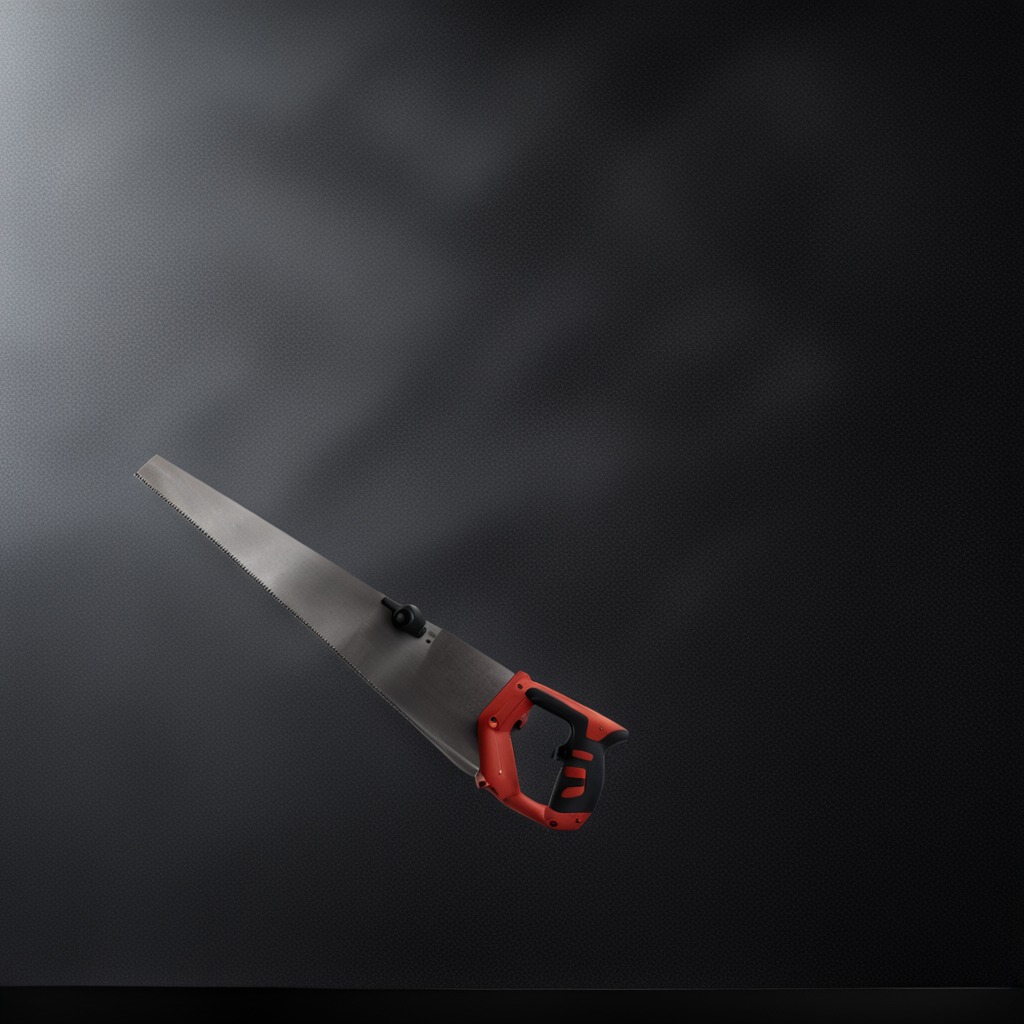
A metal saw lies on a clean granite tabletop covered with a black rubber mat inside a workshop under bright overhead lighting crisp shadows high clarity worn but beneath the mat.